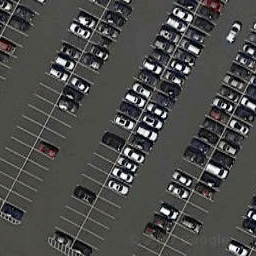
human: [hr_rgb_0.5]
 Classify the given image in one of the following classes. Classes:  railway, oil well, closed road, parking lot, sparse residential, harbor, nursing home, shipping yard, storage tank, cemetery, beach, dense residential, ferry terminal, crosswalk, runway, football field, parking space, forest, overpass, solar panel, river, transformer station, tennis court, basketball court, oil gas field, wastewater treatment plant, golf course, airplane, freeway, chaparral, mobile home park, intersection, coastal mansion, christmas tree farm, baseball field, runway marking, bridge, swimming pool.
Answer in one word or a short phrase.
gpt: parking lot